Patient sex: M
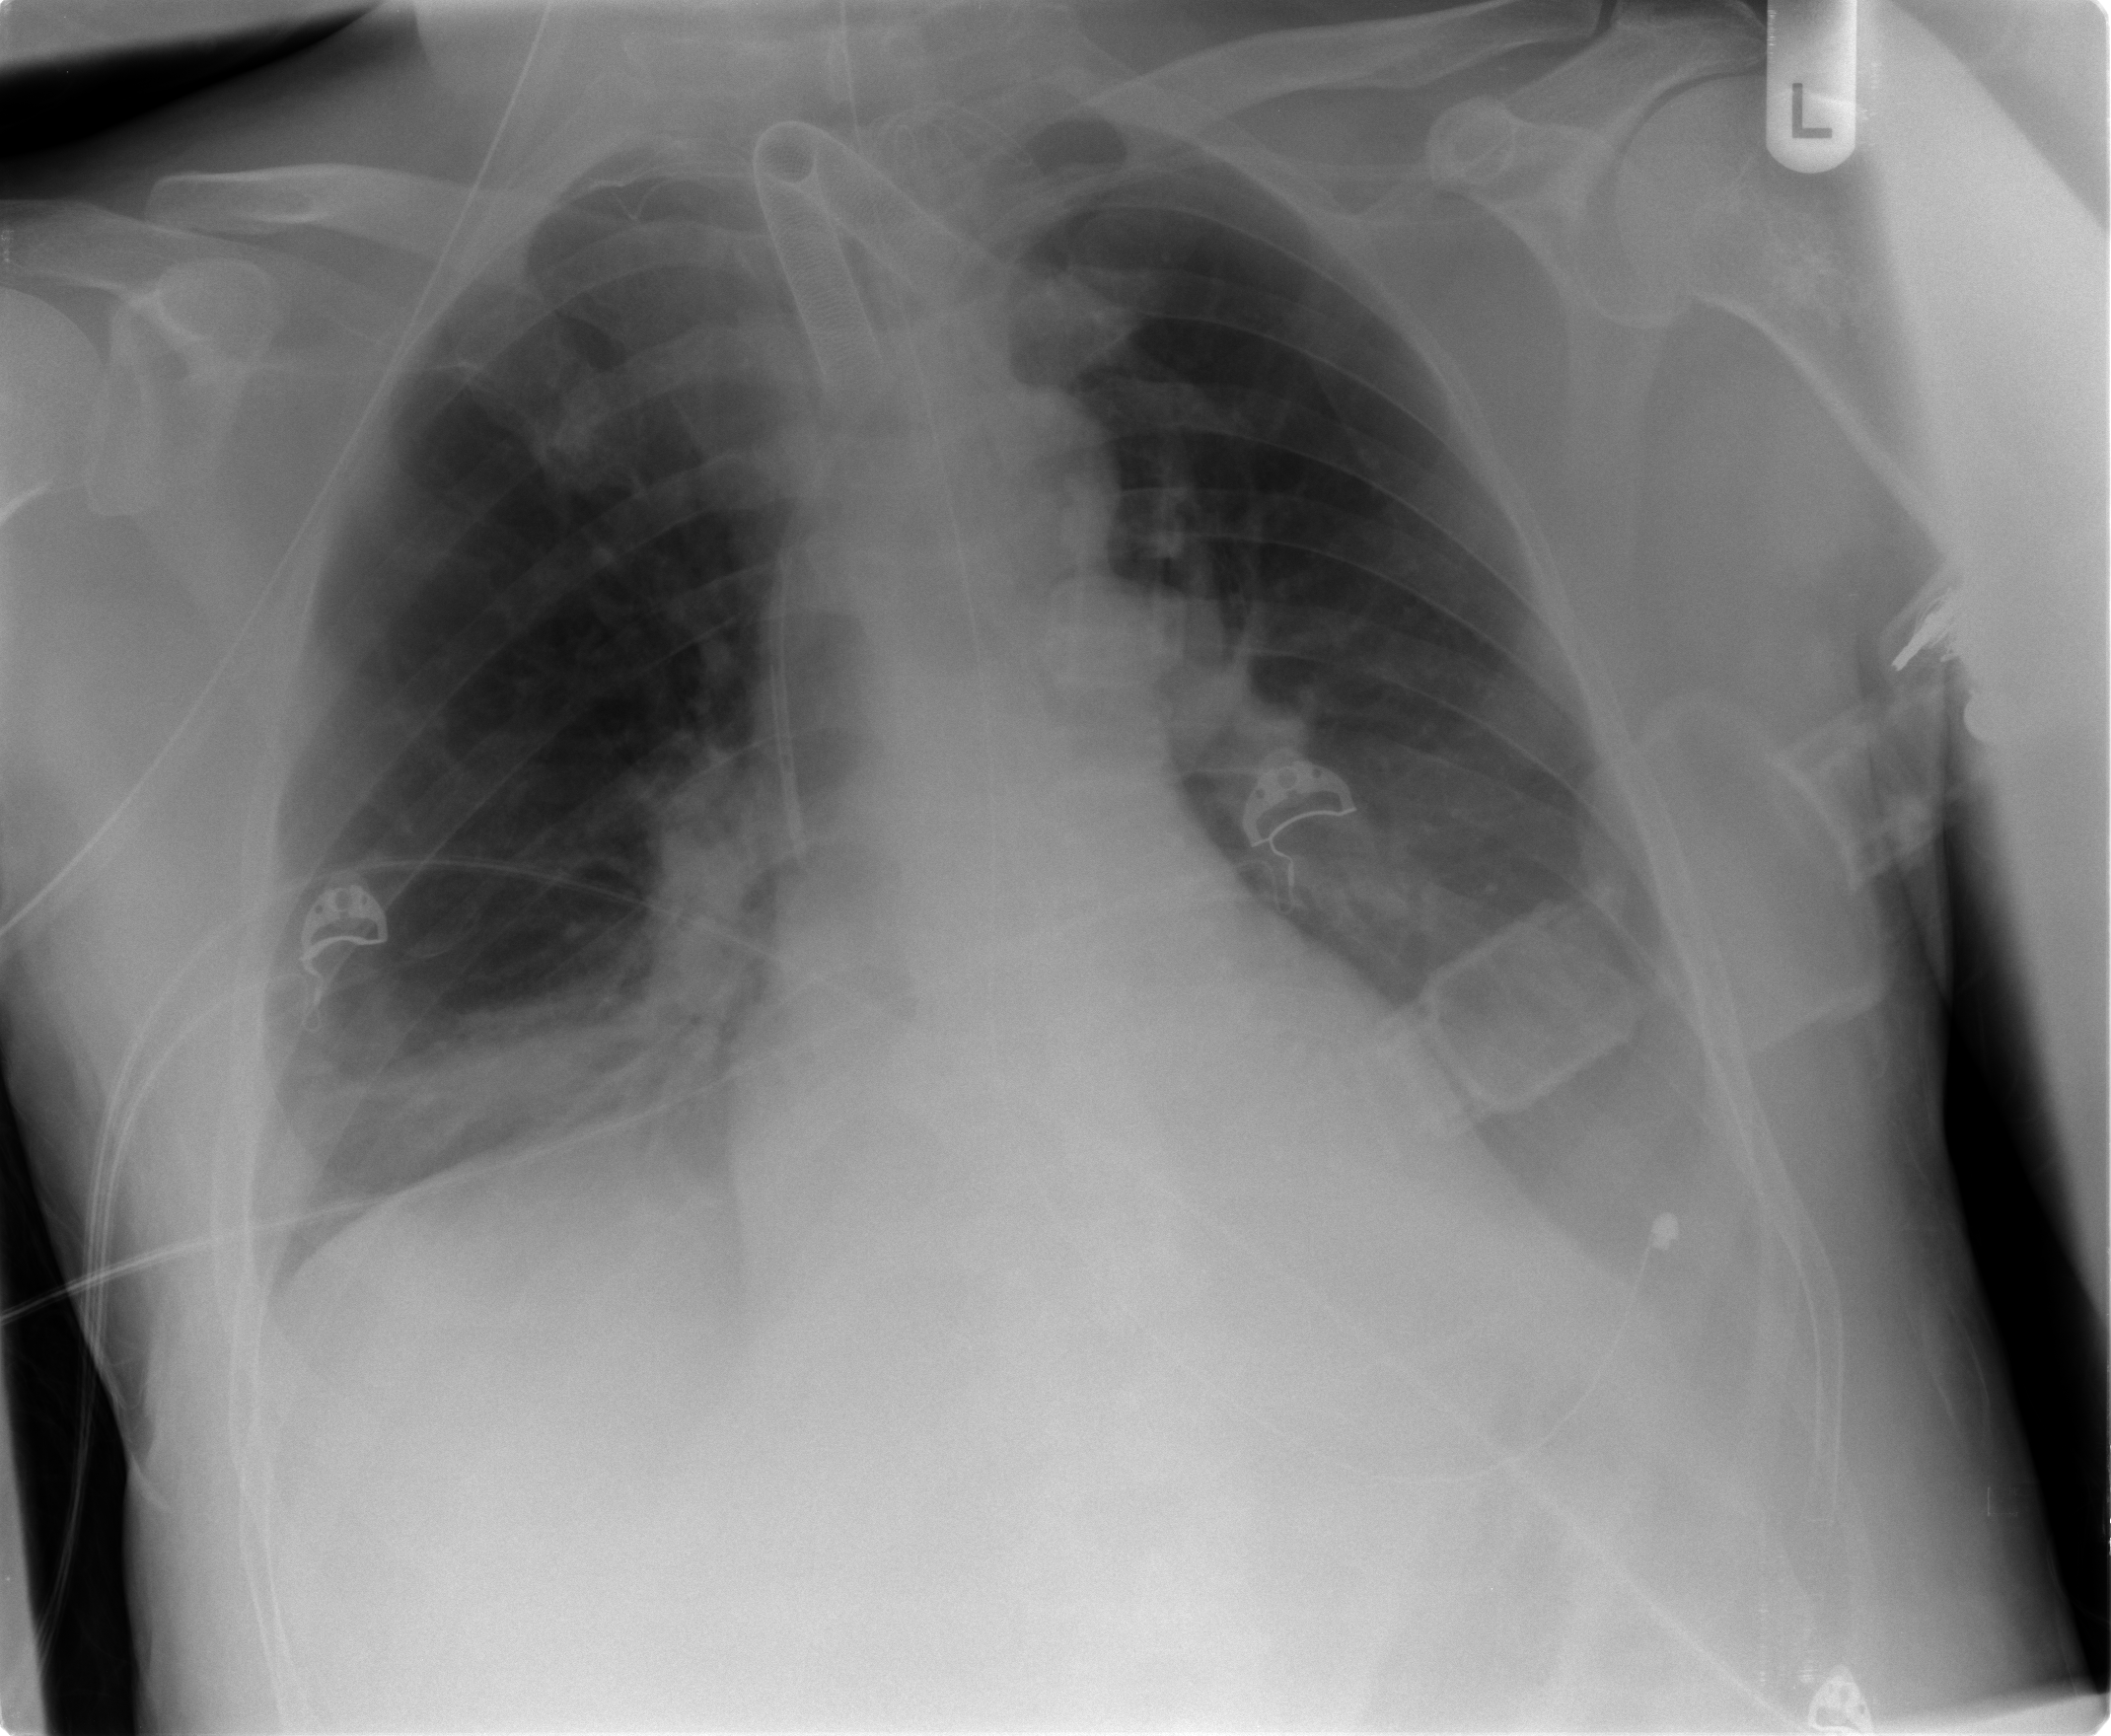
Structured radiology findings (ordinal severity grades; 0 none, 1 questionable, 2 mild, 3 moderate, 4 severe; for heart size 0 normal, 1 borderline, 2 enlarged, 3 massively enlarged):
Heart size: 0
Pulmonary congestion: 1
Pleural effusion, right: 1
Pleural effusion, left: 2
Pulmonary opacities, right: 2
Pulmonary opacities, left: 0
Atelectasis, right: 2
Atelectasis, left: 2